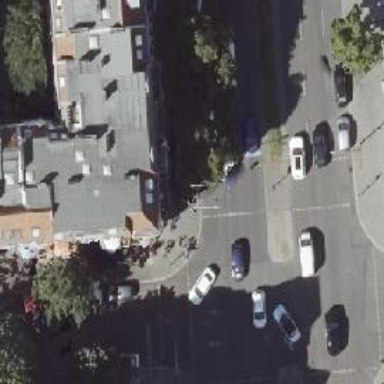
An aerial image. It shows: Footway crossing with traffic signals and pedestrian island.